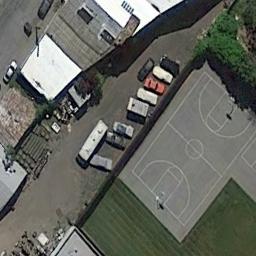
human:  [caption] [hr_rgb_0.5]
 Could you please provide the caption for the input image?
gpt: Several cars were parked near the basketball court .

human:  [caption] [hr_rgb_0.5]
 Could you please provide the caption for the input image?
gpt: Many cars are in the parking lot next to the basketball court .

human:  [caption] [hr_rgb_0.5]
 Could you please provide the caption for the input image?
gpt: The building and basketball court on the lawn are separated by a road,With many cars parking on .

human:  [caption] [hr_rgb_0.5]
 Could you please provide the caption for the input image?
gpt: There is a basketball court in the middle of grass next to some cars and buildings .

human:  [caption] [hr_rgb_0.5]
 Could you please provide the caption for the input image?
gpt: A basketball court on the lawn while some cars and buildings beside .